Aerial crown-view tile of a tropical tree (Barro Colorado Island, Panama), acquired 20250915:
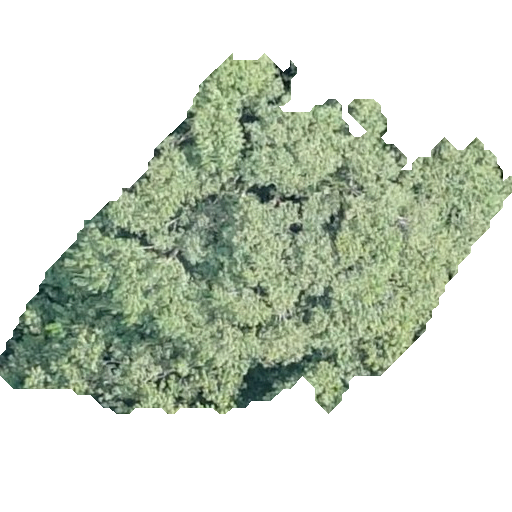
Species: Luehea seemannii
GBIF accepted scientific name: Luehea seemannii
Crown area: 156.993 m²